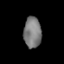
Tissue: lung
Cell type: Epithelial cells
Senescence score: 0.2179
Nuclear area (px): 534
Mean DAPI intensity: 122.648